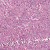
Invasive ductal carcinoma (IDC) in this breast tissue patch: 1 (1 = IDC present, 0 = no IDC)